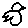
Label: bird